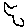
Label: bird